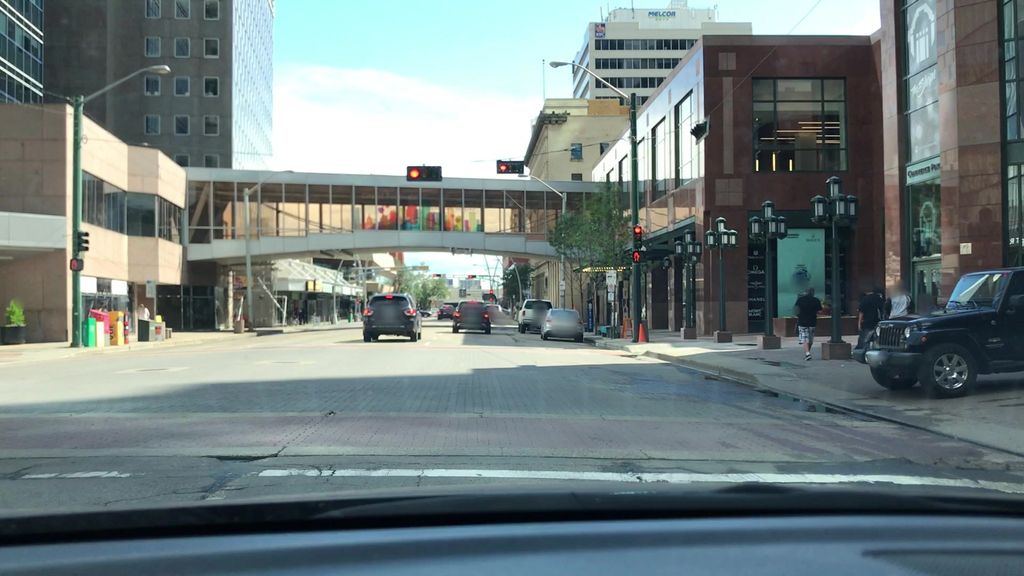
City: edmonton